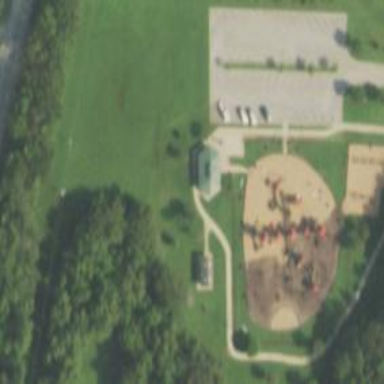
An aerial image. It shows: Playground on grassy land.